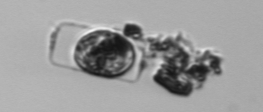
Label: Guinardia_delicatula_TAG_internal_parasite